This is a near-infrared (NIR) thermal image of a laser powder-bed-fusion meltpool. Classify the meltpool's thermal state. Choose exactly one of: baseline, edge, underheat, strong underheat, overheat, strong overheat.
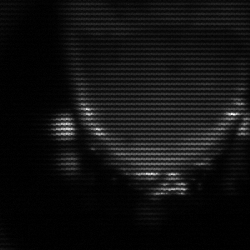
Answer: edge